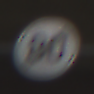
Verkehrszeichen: EndeGeschwindigkeit80
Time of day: Midday
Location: Roofed (Special)
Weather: Overcast
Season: NotSpecified
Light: Natural